Field crop: maize
Growth stage: 2
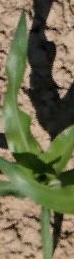
Species: maize